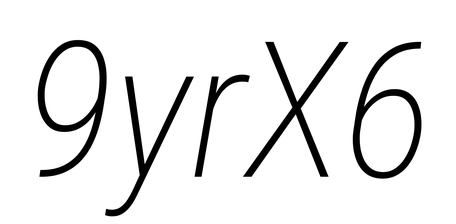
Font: Roboto-Italic_Condensed_ExtraLight_Italic